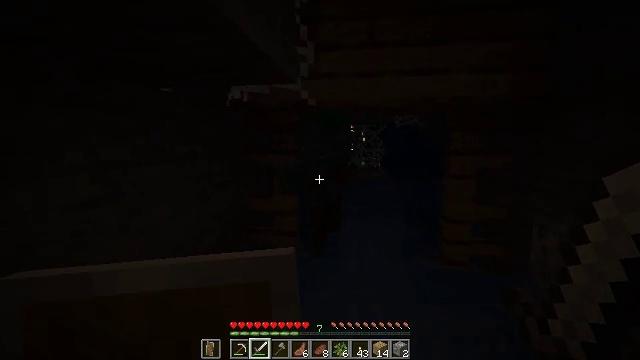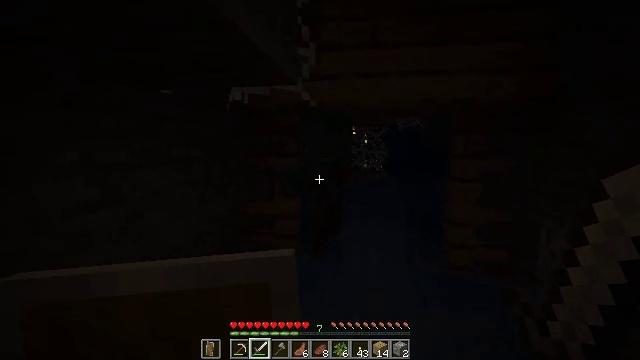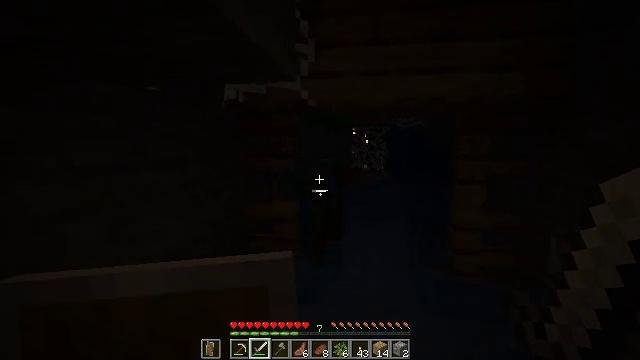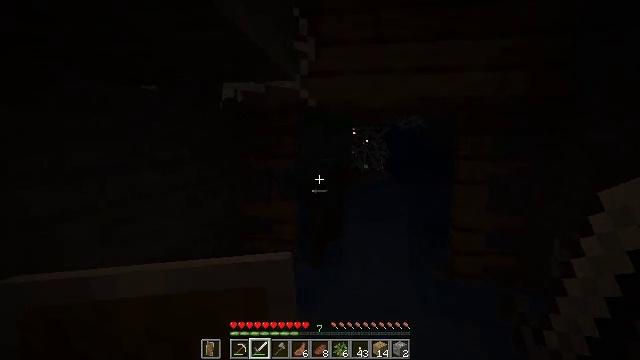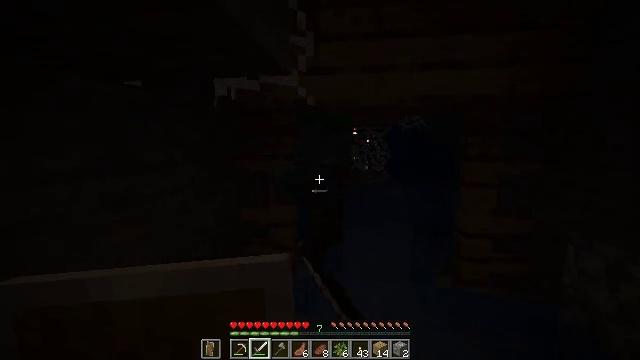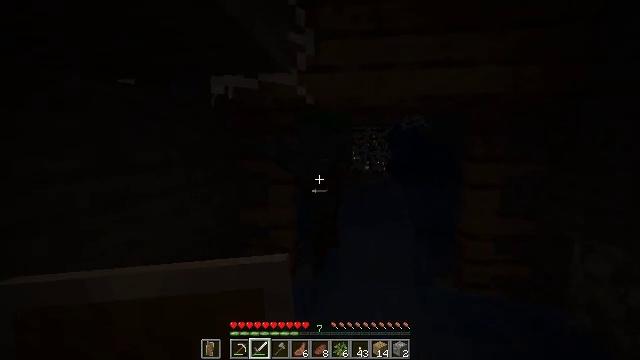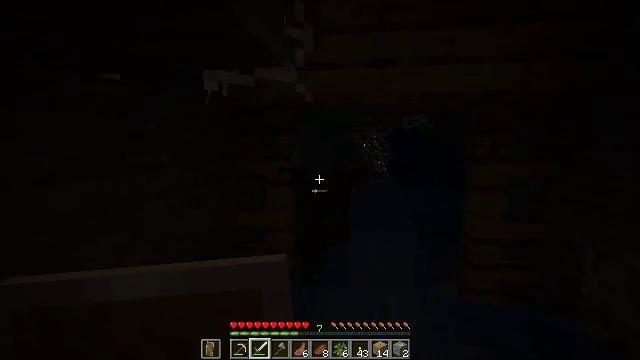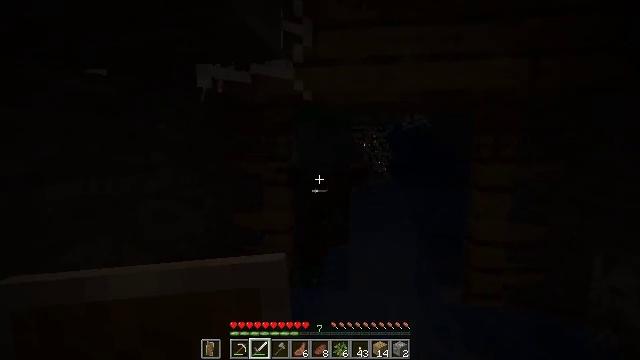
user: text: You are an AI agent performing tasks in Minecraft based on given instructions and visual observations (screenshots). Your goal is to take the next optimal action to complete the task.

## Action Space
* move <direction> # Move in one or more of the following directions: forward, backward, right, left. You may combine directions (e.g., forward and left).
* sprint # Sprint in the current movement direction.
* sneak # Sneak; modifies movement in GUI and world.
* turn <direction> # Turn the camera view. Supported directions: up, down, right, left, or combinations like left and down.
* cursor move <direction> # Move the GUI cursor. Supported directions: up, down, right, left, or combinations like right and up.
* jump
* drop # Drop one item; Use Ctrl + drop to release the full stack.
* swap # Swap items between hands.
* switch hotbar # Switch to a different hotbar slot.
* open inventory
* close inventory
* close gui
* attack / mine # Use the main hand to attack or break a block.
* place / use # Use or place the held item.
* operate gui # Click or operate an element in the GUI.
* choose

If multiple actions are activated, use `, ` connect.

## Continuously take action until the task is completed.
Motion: motion action
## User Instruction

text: Battle with a drowned.
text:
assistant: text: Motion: move forward
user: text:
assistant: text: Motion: move forward
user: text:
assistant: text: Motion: move forward, attack / mine
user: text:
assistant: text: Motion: move forward, attack / mine
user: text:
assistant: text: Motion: move forward
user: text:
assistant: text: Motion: move forward
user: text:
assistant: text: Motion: no_op
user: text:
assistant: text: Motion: no_op